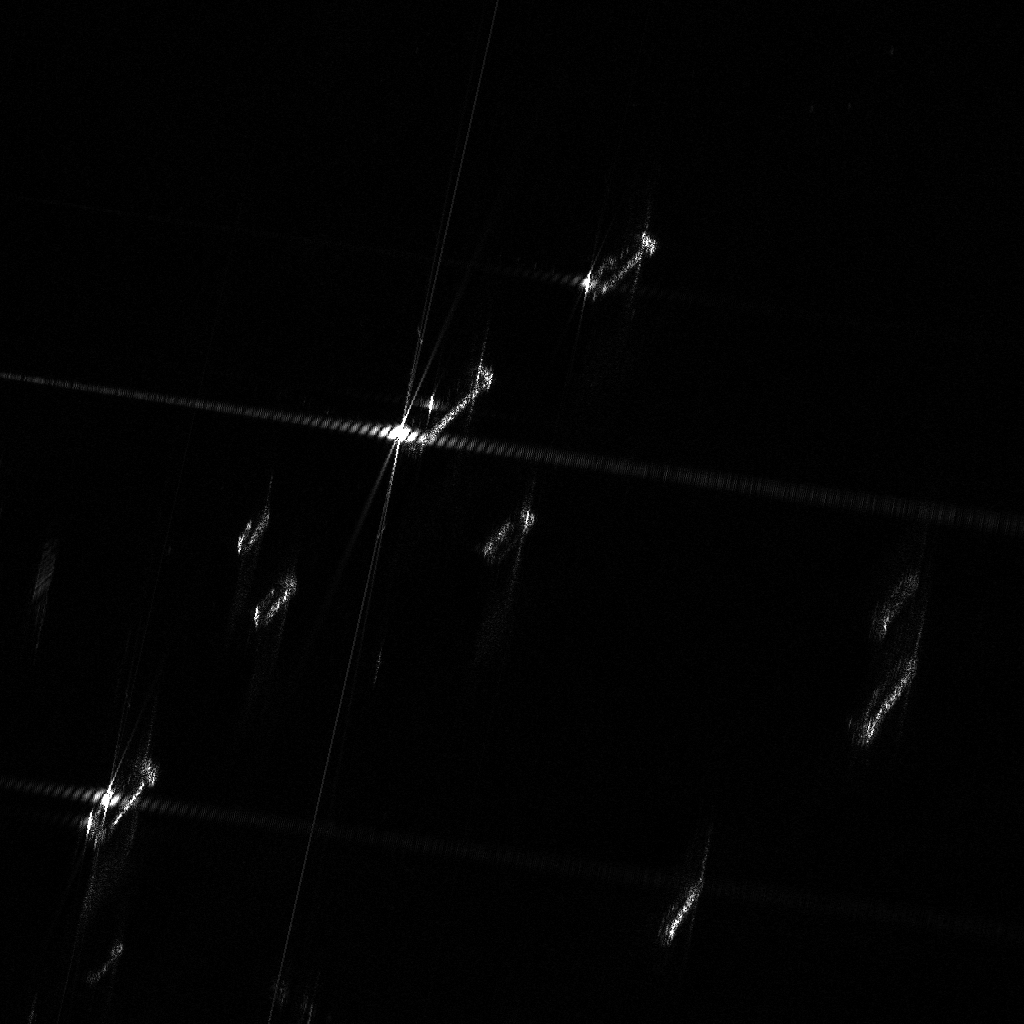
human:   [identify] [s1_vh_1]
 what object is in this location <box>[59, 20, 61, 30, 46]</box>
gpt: <ref>1 medium dredger at the top</ref>

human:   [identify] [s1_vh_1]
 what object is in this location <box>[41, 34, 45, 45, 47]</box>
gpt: <ref>1 large dredger at the center</ref>